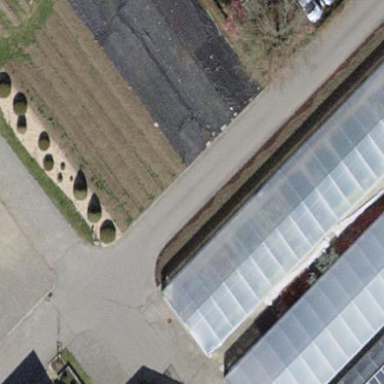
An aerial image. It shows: Flowerbed.